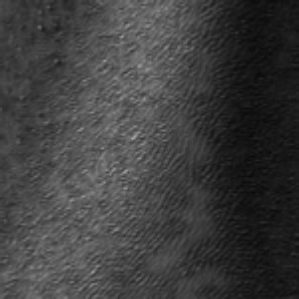
Label: frost